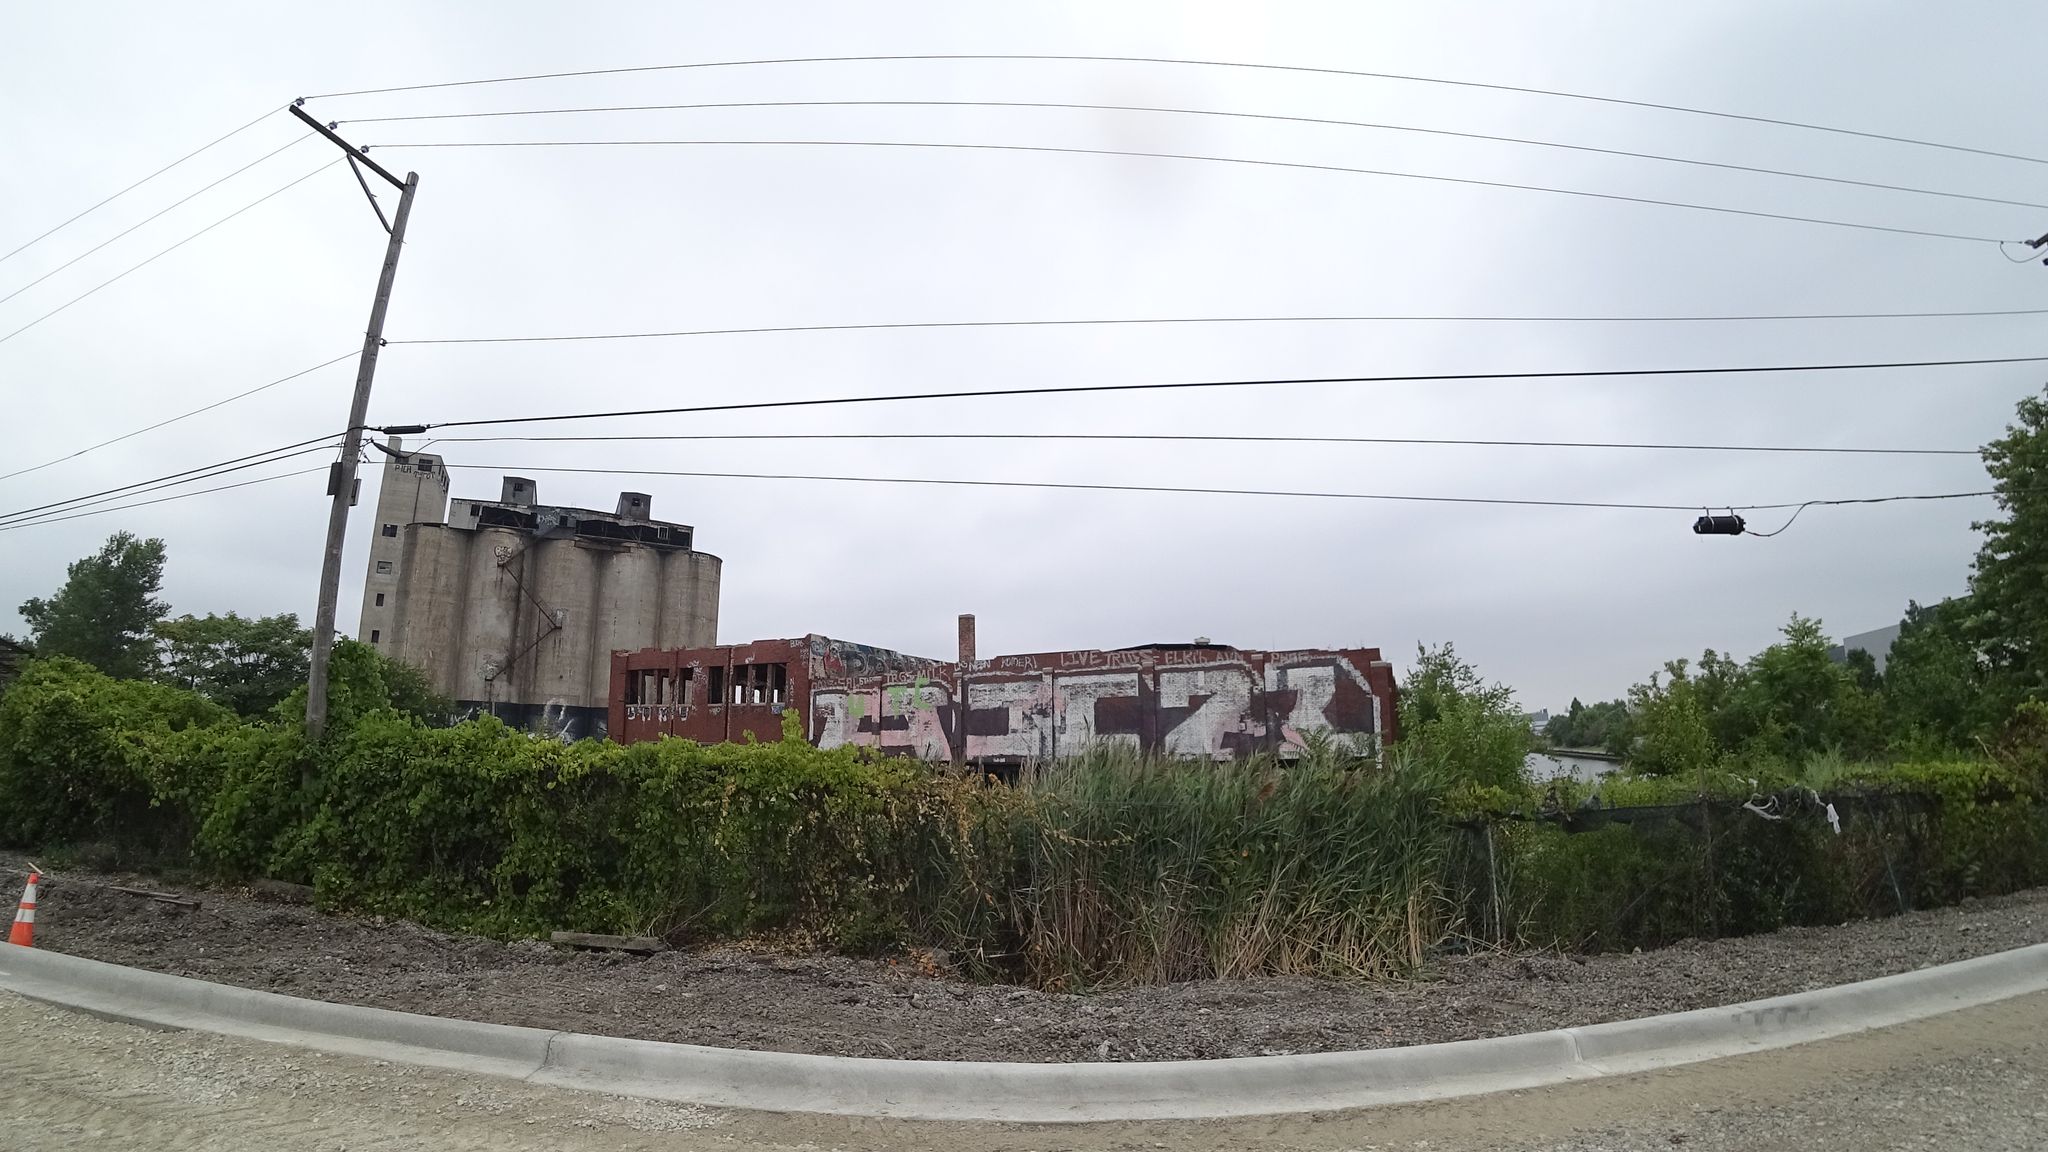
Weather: cloudy
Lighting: day
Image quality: good
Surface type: driving surface
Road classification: tertiary, footway
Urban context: urban centre
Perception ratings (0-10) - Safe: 0.75, Lively: 1.73, Beautiful: 0.85, Boring: 4.12, Depressing: 7.46, Wealthy: 2.51